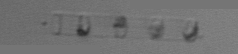
Label: Skeletonema